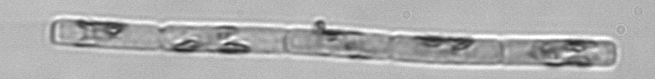
Label: Guinardia_delicatula